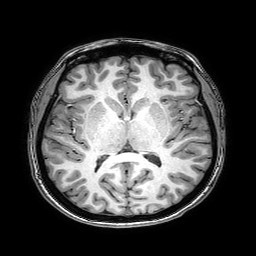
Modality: T1w
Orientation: coronal
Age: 31
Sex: female
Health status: healthy